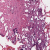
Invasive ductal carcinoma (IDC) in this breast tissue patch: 0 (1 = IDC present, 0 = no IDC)